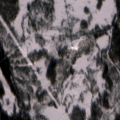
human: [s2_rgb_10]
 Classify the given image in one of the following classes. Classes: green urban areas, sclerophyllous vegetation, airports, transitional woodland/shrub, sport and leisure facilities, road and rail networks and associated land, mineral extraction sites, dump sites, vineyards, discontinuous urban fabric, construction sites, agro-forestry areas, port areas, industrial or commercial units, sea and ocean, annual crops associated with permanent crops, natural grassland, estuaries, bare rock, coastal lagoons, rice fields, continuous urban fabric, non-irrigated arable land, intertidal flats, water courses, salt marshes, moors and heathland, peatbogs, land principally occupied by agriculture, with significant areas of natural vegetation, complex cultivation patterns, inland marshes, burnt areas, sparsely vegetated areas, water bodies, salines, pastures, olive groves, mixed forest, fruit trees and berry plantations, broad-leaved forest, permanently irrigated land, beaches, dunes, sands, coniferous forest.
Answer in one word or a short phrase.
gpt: coniferous forest, mixed forest, transitional woodland/shrub